Field crop: maize
Growth stage: 2
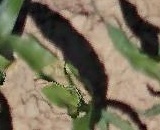
Species: maize